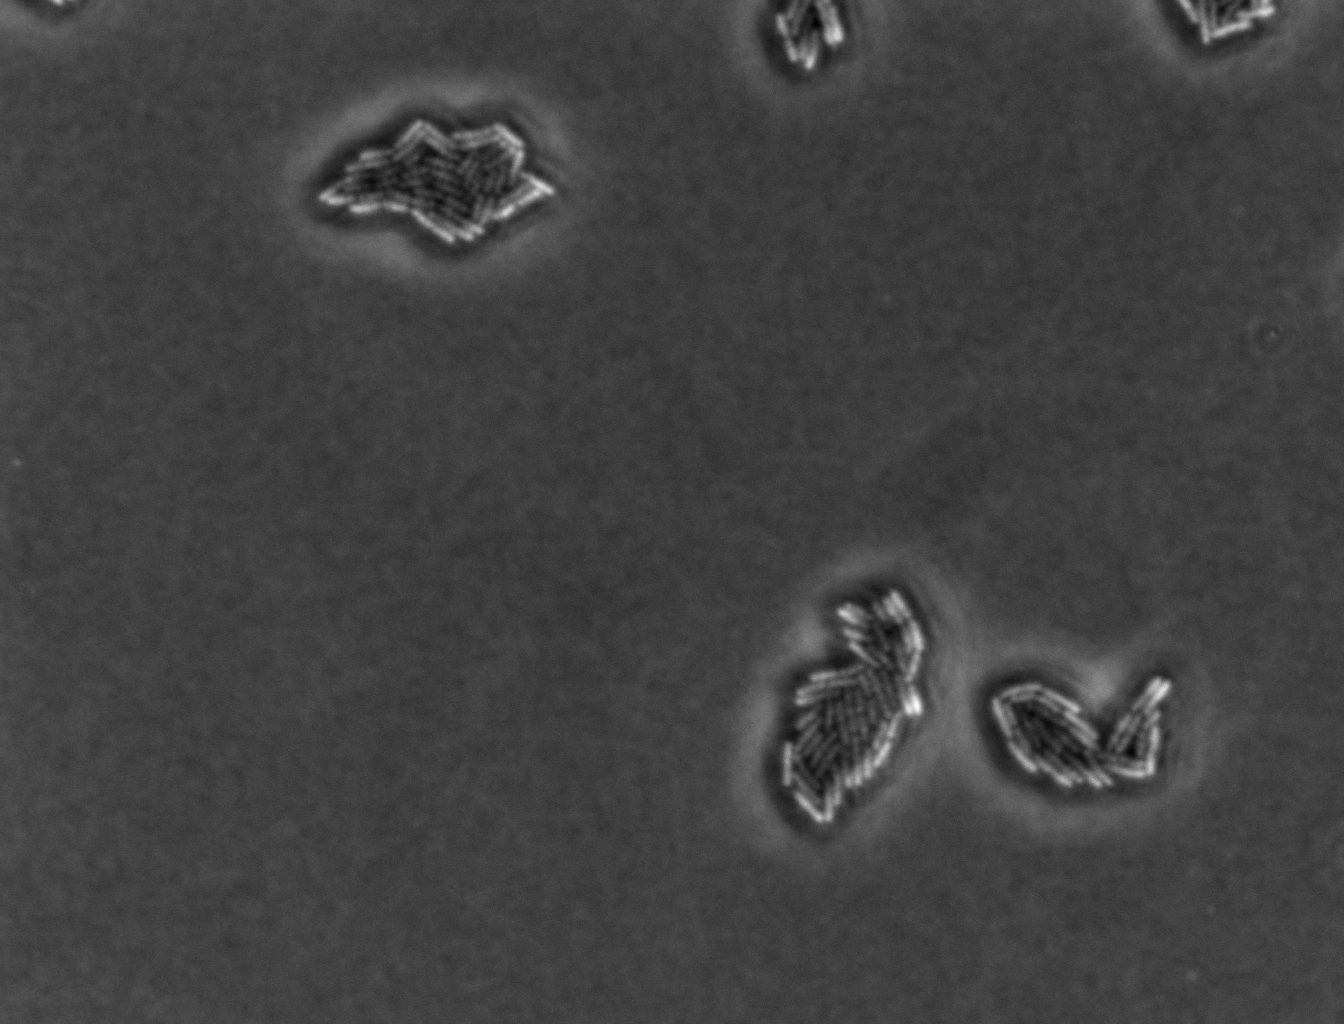
Phase contrast microscopy, 60x objective, 3 h incubation, 1.5% agar